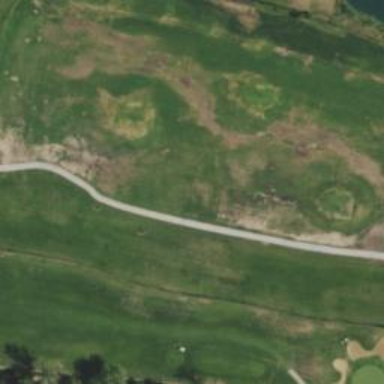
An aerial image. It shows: Driving range for golf on grass.